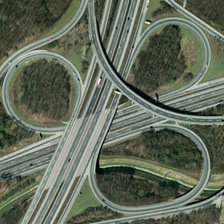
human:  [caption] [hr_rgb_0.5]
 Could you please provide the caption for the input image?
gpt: many green trees are near a viaduct shaped like three circles .

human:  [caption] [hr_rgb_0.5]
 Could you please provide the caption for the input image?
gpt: many green trees are near a viaduct shaped like three circles .

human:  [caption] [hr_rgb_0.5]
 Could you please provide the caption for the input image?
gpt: many green trees are near a viaduct shaped like three circles .

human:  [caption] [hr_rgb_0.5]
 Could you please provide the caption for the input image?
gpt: many green trees are near a viaduct shaped like three circles .

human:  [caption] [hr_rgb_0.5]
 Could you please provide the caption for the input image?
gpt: many green trees are near a viaduct shaped like three circles .